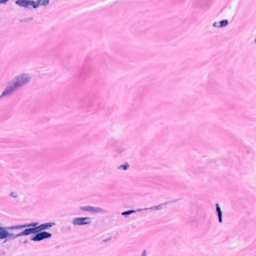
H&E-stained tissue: Breast